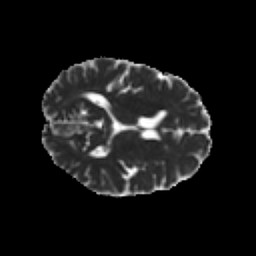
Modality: MD
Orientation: axial
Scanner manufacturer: ge
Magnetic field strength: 3 T
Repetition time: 8.8 s
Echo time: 0.085 s